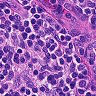
Metastatic tissue present: no